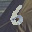
Label: 6